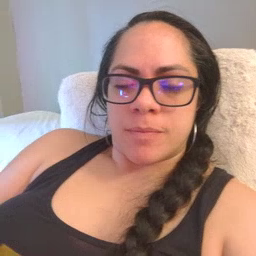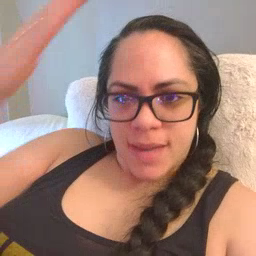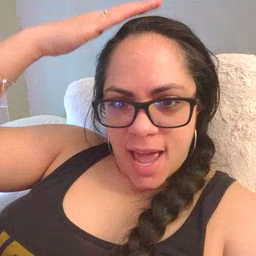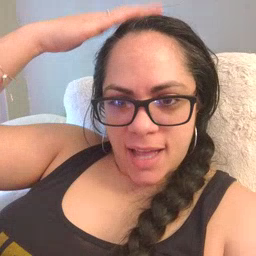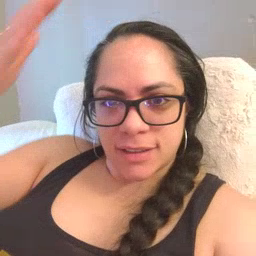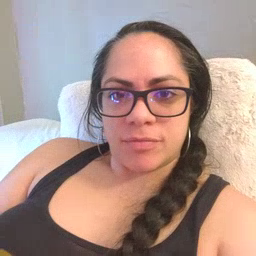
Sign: hat